Question: In a linked List when implementing a method to insert an item at the end of the list this was the code that I thought of,
'''
public void insertEnd(Object item){
SListNode current=head;
while(current.next!=null){
current=current.next;
}
current.next=new SListNode(item);
size--;
}
'''
But since it did not work I checked from a book and realized that I had to add the line
'''
current=current.next;
'''
so that the code becomes
'''
public void insertEnd(Object item){
SListNode current=head;
while(current.next!=null){
current=current.next;
}
current.next=new SListNode(item);
current=current.next;
size--;
}
'''
Why is it necessary to add that line (line 7 in new code) because current.next points to the newly created node by the line 'current.next=new SListNode(item);'
My second question is why do I have to consider a separate case when the list is empty?I get a null pointer exception error.
Can some one please explain it by a graph
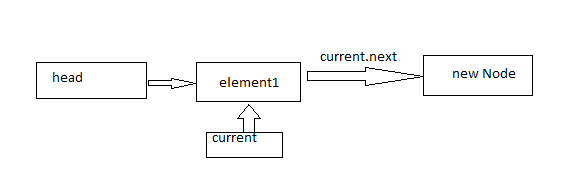
Answer: Without line current=current.next; you will stuck forever in while loop, and creation of new Node would never happen, at first iteration(first inserting it would raise an exception)
'''
public class Test2 {
SListNode head;
public void insertEnd(String item) {
SListNode current = head;
while (current.next != null) {
current = current.next;
}
current.next = new SListNode(item);
// this line does not have any meaning, because it is out of while loop scope
current = current.next;
}
public static void main(String[] args) {
Test2 test2 = new Test2();
test2.test();
}
private void test(){
// keeping head reference
head = new SListNode("1");
insertEnd("2");
insertEnd("3");
insertEnd("4");
System.out.println("HEAD "+head.item);
SListNode init = head.next;
while ( init != null ){
System.out.println("ADDED "+init.item);
init = init.next;
}
}
class SListNode {
SListNode next;
String item;
public SListNode(String item) {
this.item = item;
}
}
'''
}
Ok here is a reconstructed code(simplified). With that line or without program is working.